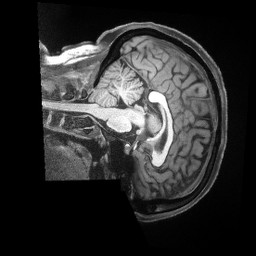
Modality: T1w
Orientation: sagittal
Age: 36
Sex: female
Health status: ill
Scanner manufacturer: siemens
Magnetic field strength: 3 T
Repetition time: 2.5 s
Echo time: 0.00181 s